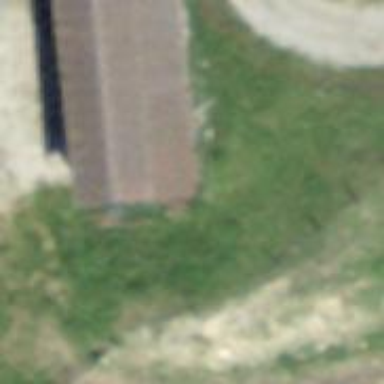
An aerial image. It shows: Building with ridged roof.